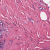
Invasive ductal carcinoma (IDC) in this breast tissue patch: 0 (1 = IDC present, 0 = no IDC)